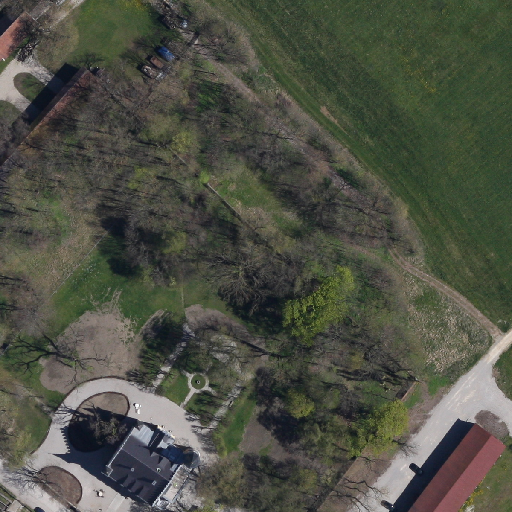
Referring expression: car